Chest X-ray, PA view. Patient: 14 years old, sex M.
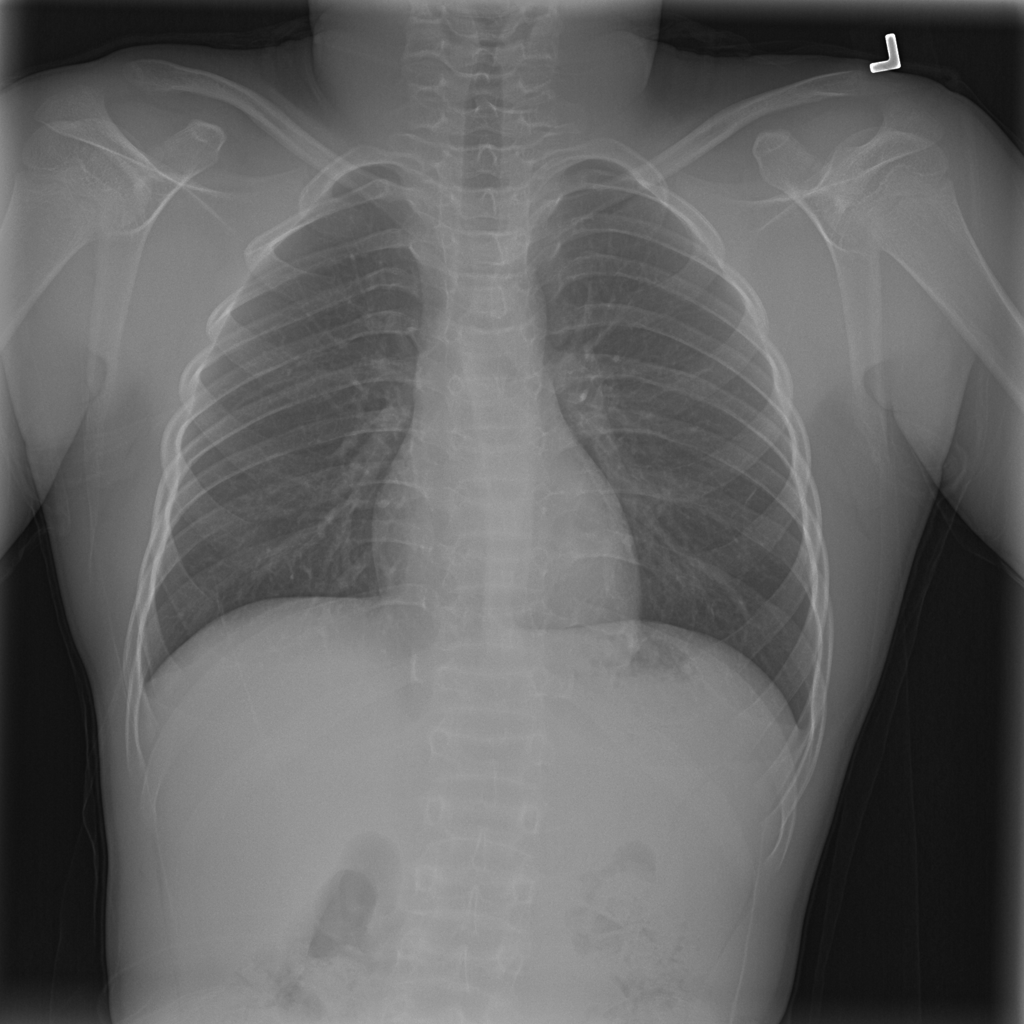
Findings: No Finding